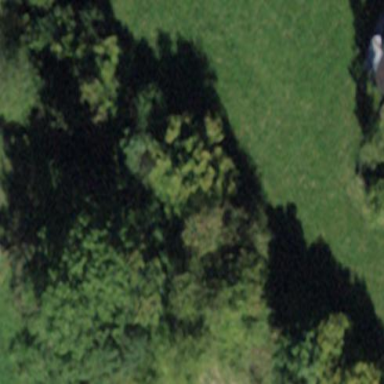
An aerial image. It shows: Forest area.